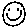
Label: smiley face